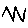
Label: zigzag